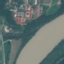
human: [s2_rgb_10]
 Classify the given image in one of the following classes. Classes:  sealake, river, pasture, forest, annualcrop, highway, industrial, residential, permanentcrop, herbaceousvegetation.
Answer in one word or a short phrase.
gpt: River